Field crop: maize
Growth stage: 2
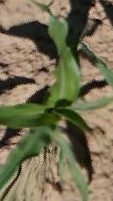
Species: maize